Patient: sex F, age 67
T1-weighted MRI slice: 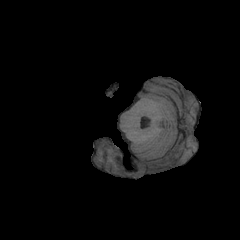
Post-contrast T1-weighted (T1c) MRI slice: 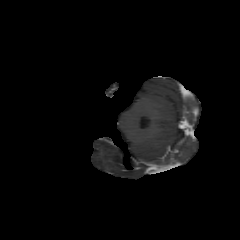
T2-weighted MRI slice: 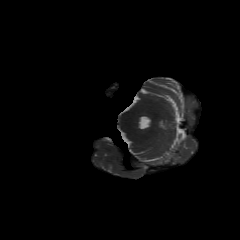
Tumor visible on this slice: no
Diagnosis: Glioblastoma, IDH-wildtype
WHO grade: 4